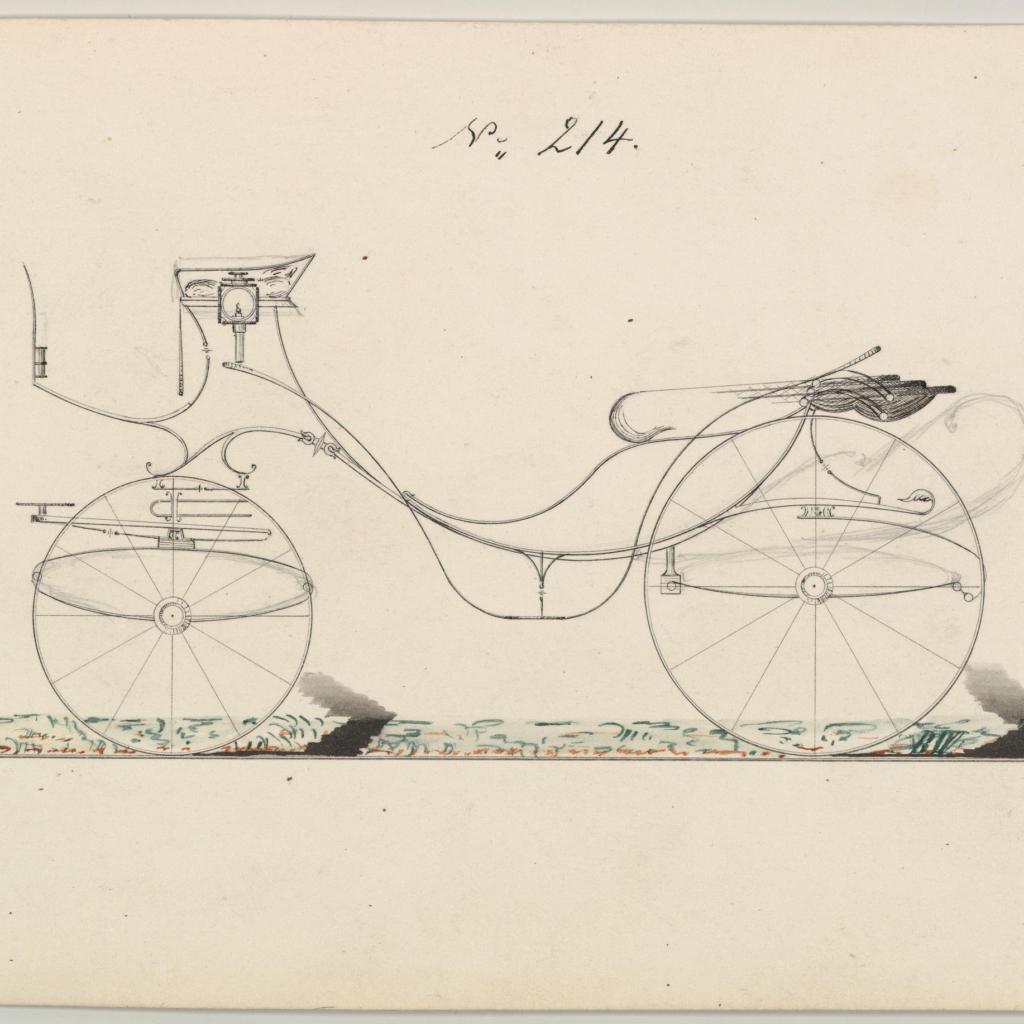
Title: Cabriolet Victoria # 214
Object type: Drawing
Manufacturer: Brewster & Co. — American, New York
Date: c.1860
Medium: Graphite, pen and black ink, watercolor and gouache
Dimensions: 6 1/4 x 9 3/4 in. (15.9 x 24.8 cm)
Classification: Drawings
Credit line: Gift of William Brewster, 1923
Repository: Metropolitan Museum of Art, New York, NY